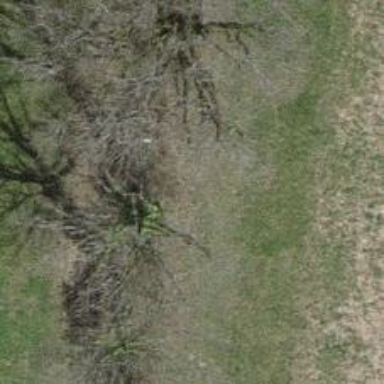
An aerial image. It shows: Broadleaved tree with lush leaves.